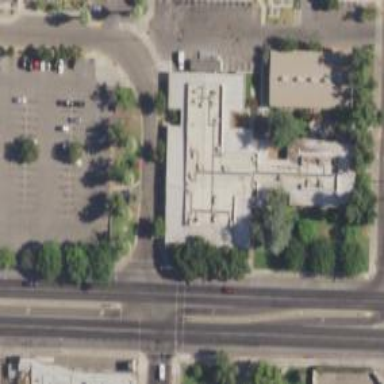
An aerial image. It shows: Clinic.